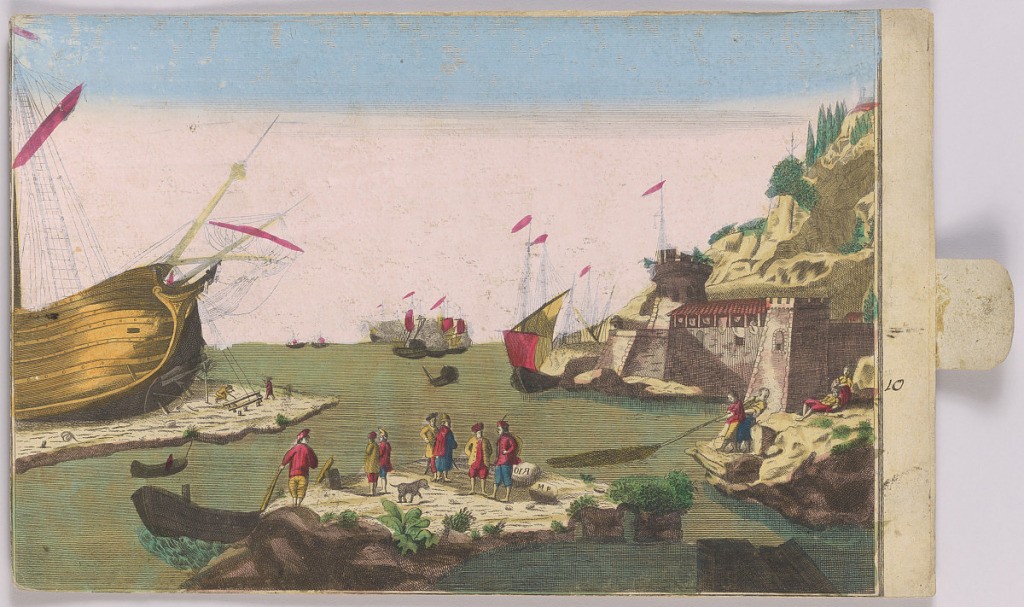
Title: Peep-Show Print
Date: mid-18th century
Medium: Engraving and brush and wash on paper
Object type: Print
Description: Peep-show print